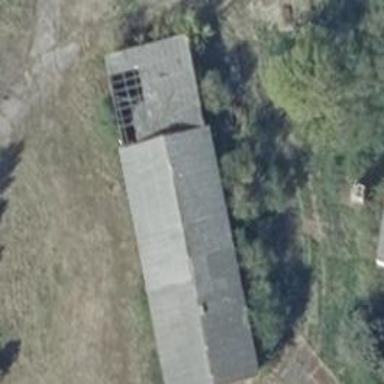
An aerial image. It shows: Farm auxiliary building.